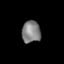
Tissue: lung
Cell type: Epithelial cells
Senescence score: 0.2373
Nuclear area (px): 404
Mean DAPI intensity: 128.827